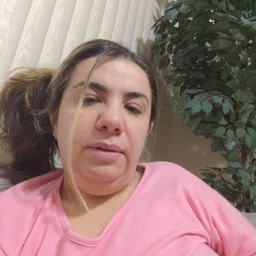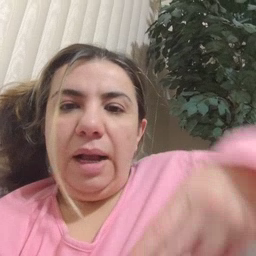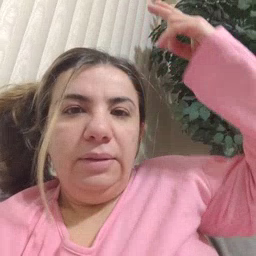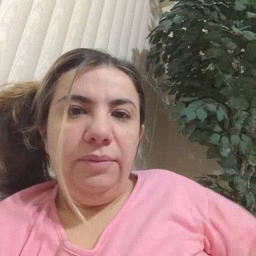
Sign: high